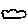
Label: cloud